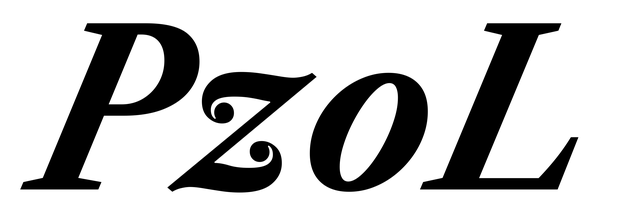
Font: LibreCaslonText-Italic_Bold_Italic